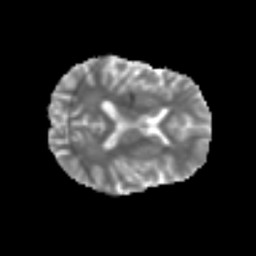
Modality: MD
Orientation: axial
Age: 44
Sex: male
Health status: ill
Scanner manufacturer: siemens
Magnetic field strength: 3 T
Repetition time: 8.7 s
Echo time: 0.11 s